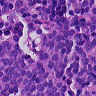
Metastatic tissue present: no